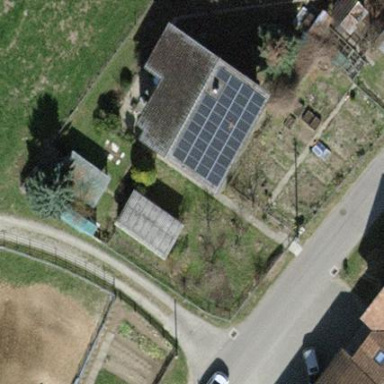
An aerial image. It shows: Shed.